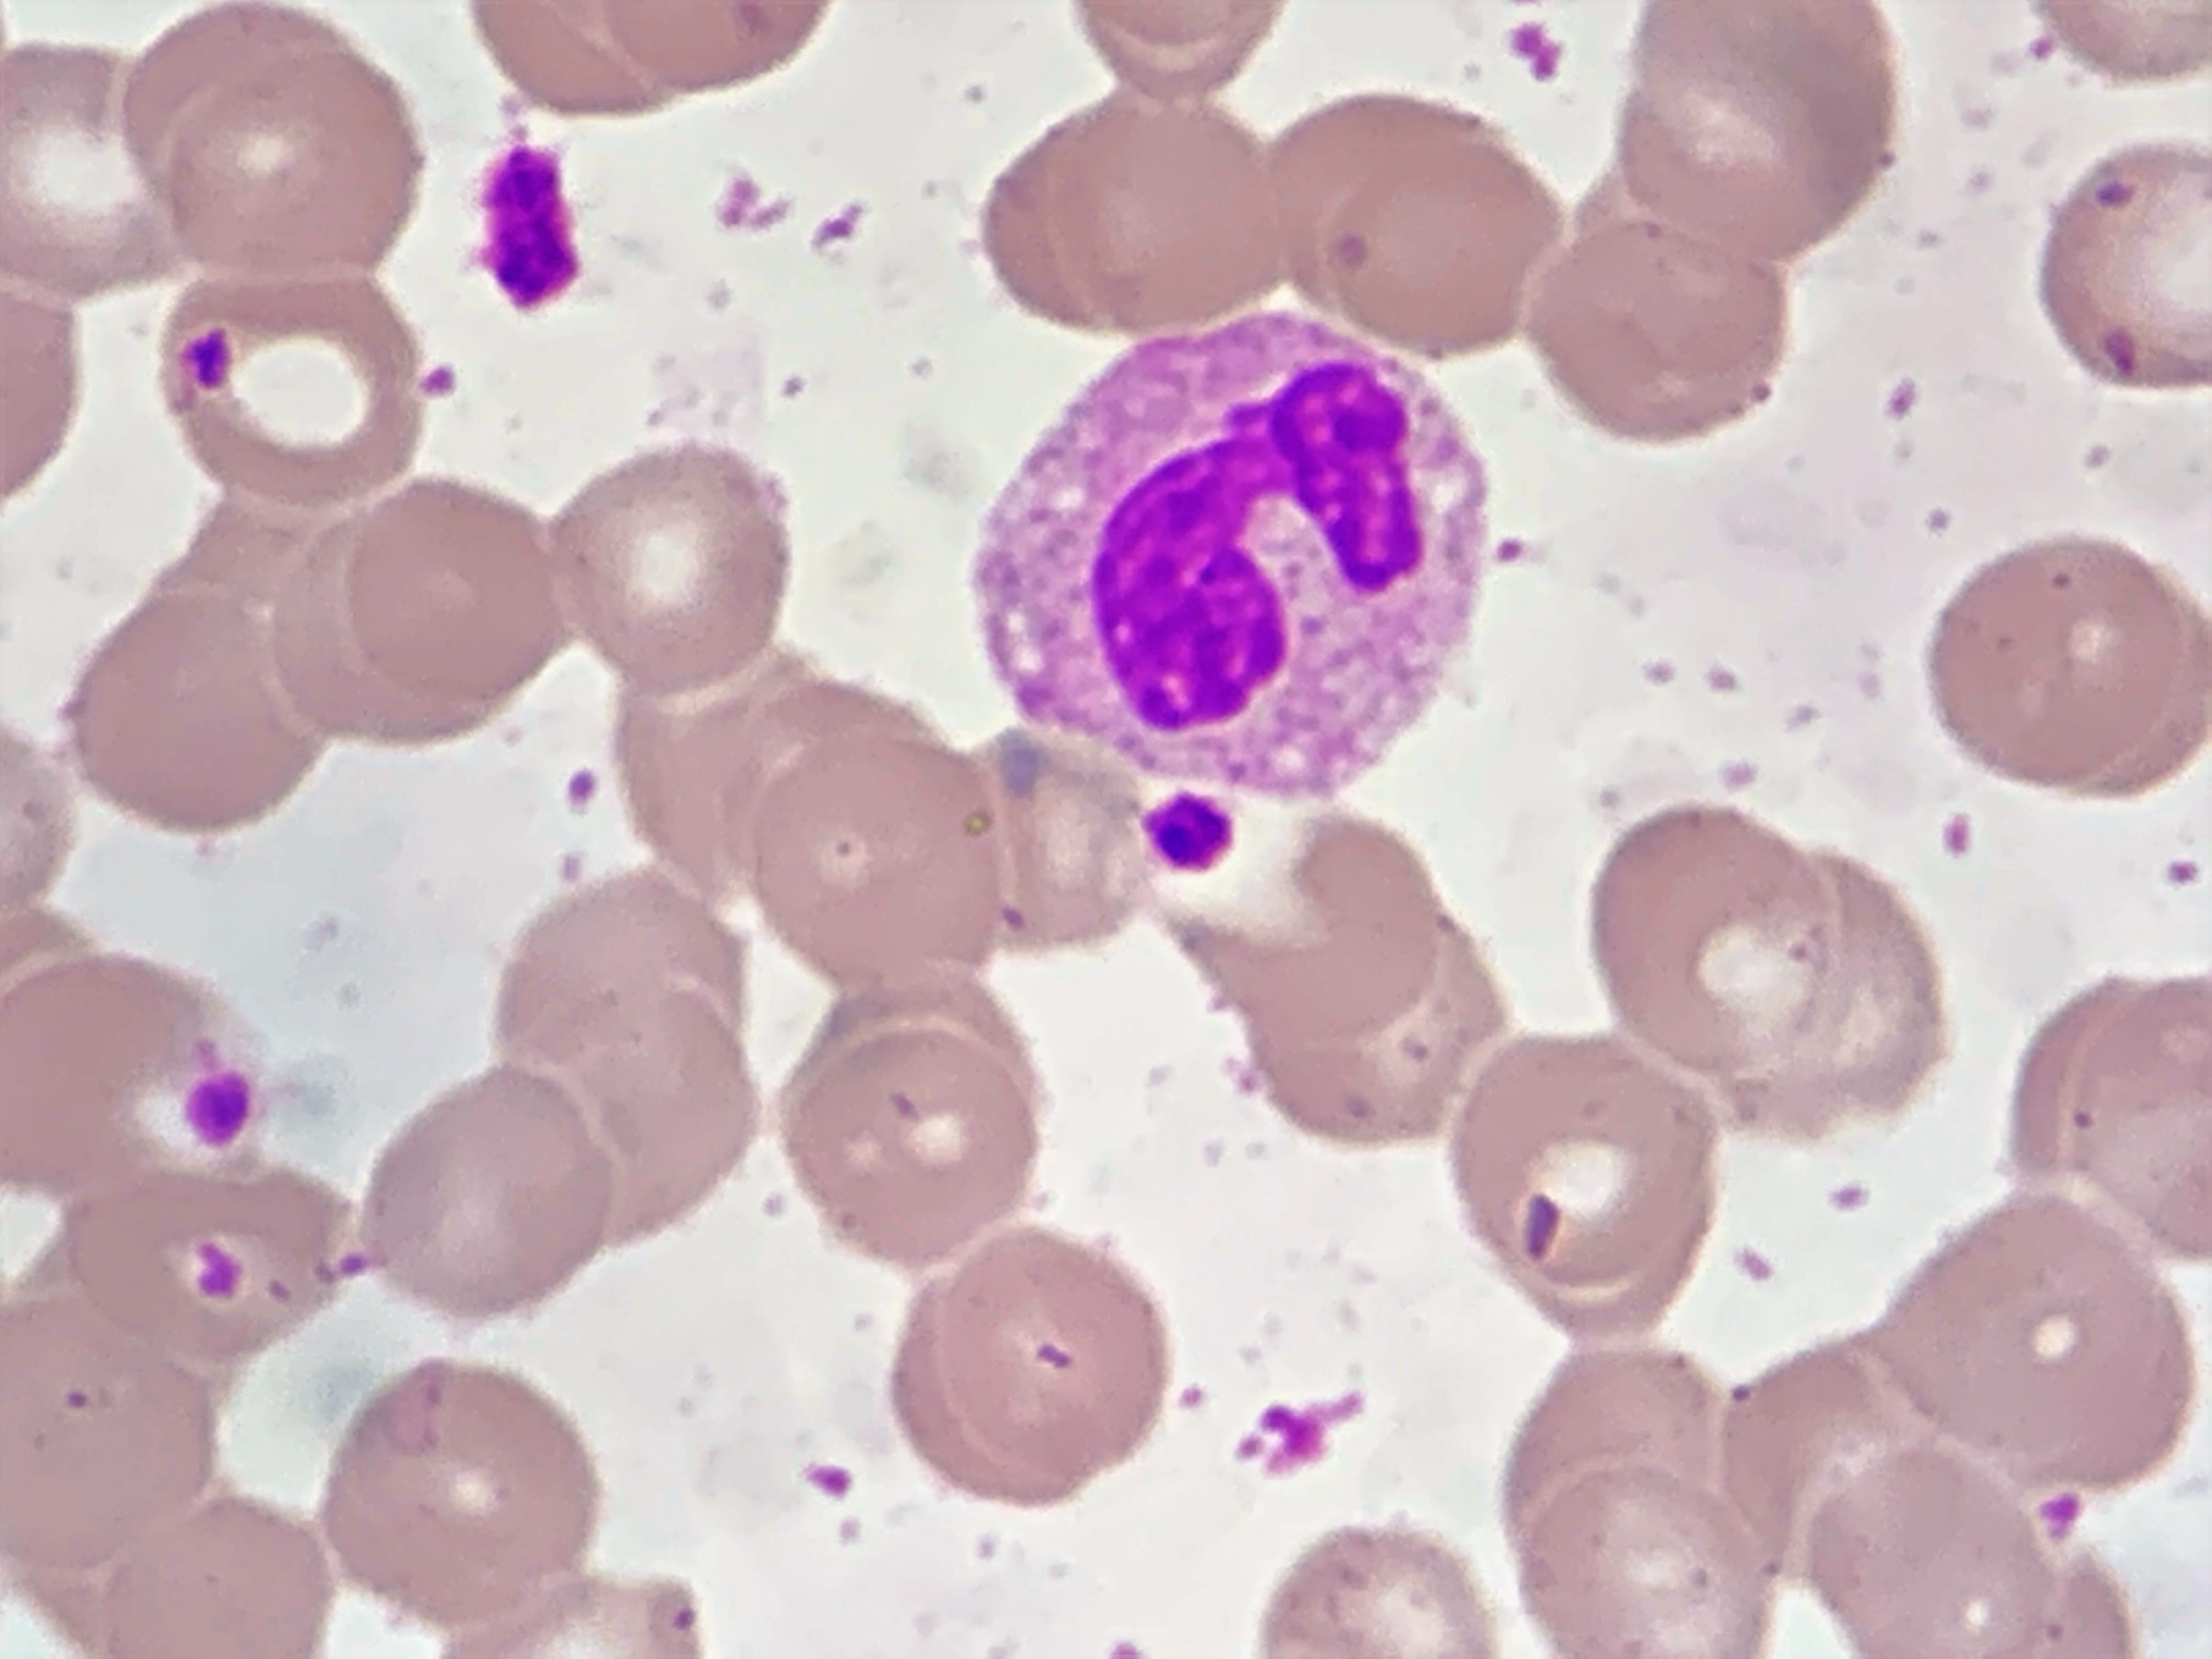
Cell type: NEUTROPHILS